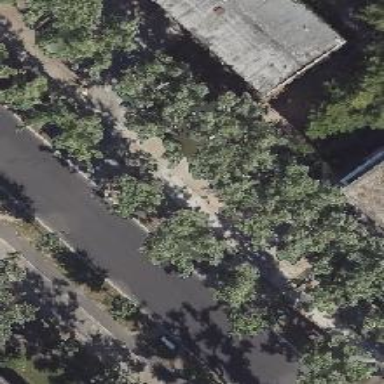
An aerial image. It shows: Sidewalk.